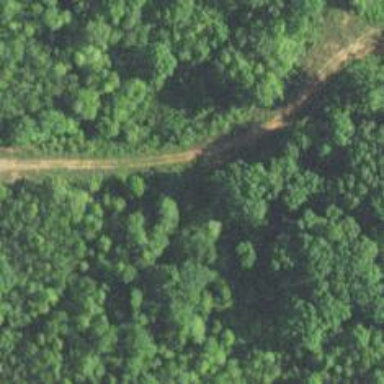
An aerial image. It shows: Track road.